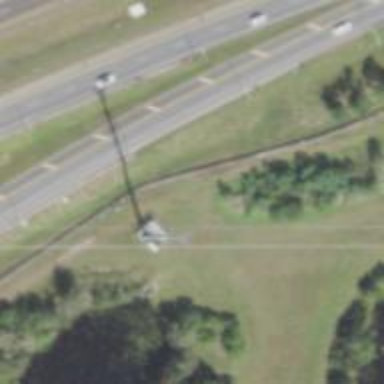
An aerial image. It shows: Power pole.